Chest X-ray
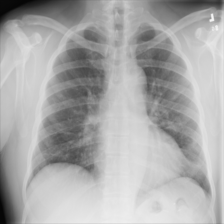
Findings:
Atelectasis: negative
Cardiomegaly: negative
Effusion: negative
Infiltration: negative
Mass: negative
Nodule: negative
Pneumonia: negative
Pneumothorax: negative
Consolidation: negative
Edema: negative
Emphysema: negative
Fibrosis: negative
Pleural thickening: negative
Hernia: negative